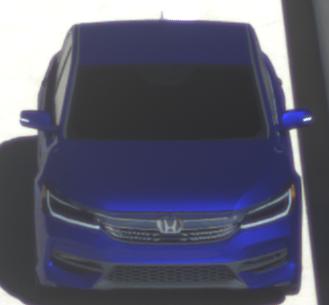
Make: Honda
Model: Accord Hybrid
Detailed model: 9. Generation
Model produced from: 2015
Model produced until: 2019
Doors: 4
Color: blue
Road condition: dry road
Daytime: midday
Contrast: high contrast